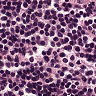
Metastatic tissue present: no